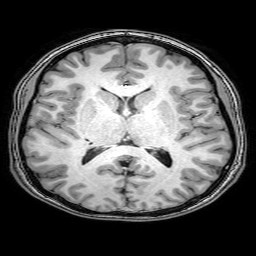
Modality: T1w
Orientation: coronal
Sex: female
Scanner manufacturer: philips
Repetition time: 0.008108 s
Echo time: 0.00371 s